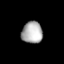
Tissue: lung
Cell type: Epithelial cells
Senescence score: 0.2295
Nuclear area (px): 447
Mean DAPI intensity: 174.136